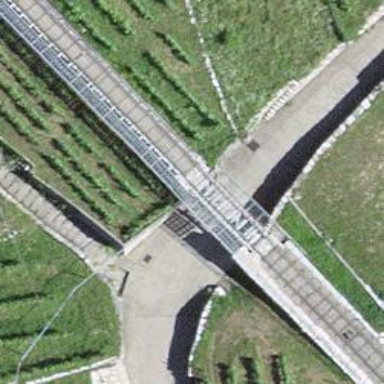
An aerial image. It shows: Bridge for funicular railway with one track.